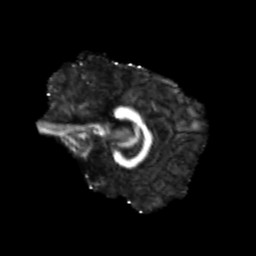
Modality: FA
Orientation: sagittal
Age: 19
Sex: female
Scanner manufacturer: siemens
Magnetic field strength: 3 T
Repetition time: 3.5 s
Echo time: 0.125 s